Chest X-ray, PA view. Patient: 17 years old, sex F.
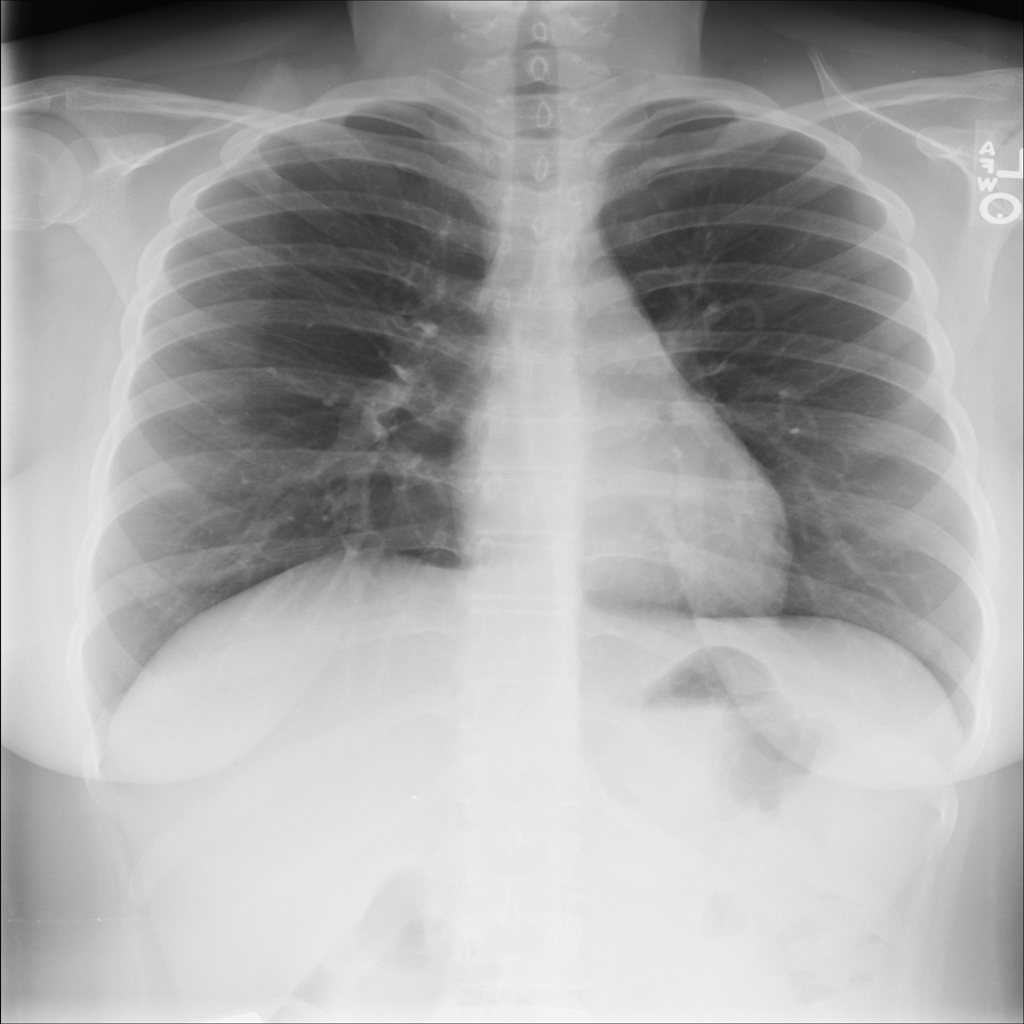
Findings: No Finding